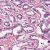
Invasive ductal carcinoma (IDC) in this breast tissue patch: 1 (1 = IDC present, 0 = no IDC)